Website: lowes
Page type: order-tracking
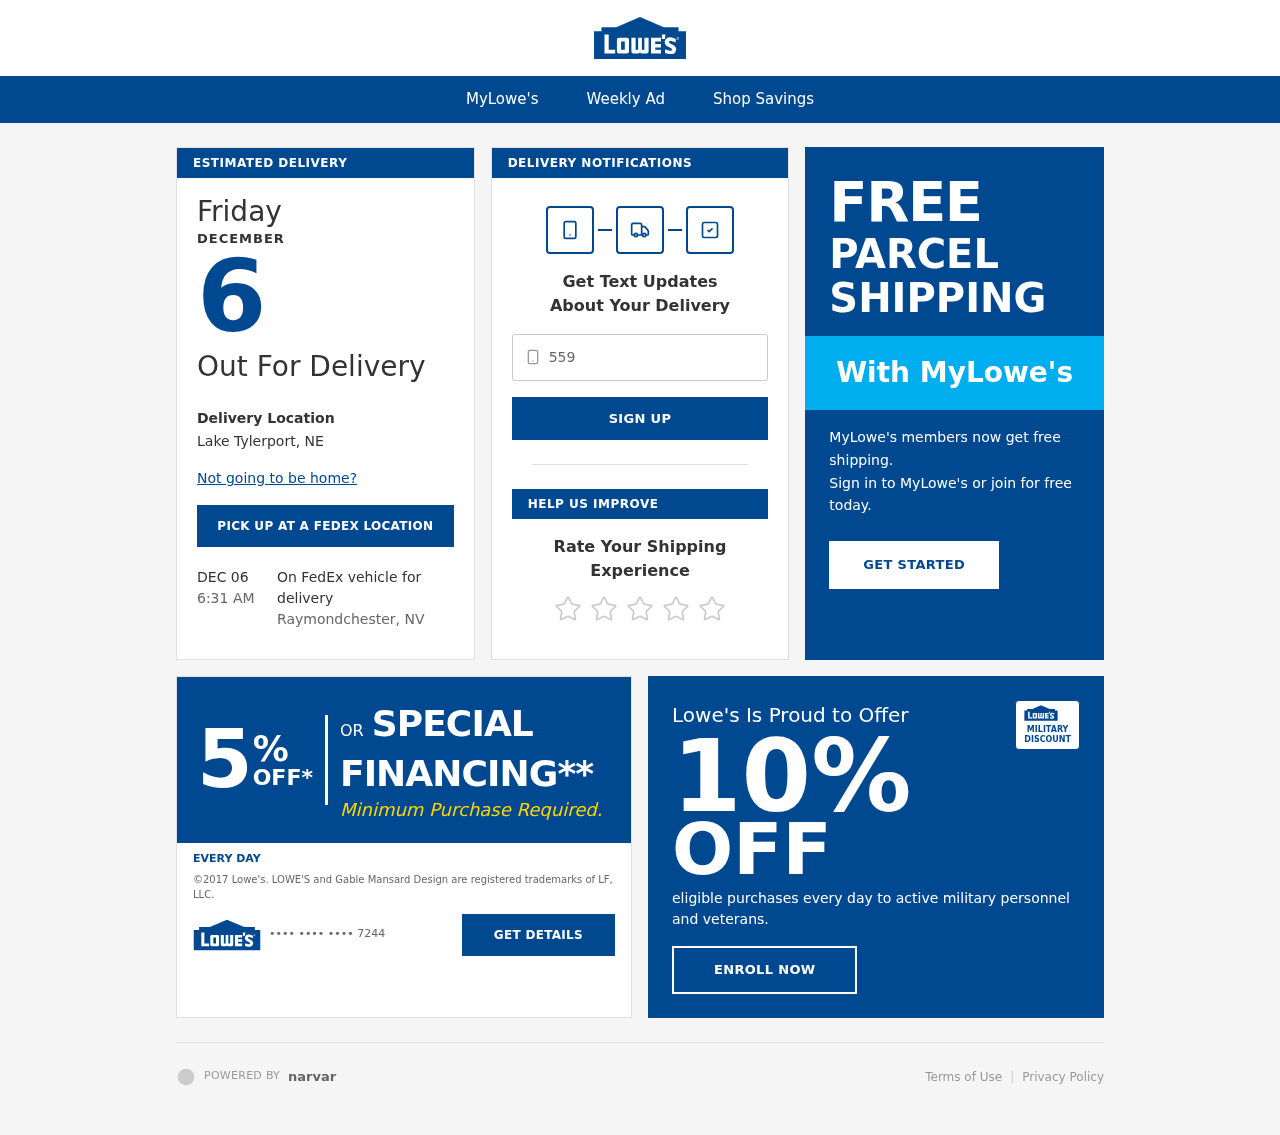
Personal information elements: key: PII_CARD_LAST4
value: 7244
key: PII_PHONE
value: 5592376493
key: PII_CITY_STATE
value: Lake Tylerport, NE
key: PII_CITY_STATE2
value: Raymondchester, NV
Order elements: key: ORDER_DELIVERY_DATE
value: DEC 06
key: ORDER_DELIVERY_DATE
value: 6:31 AM
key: ORDER_DELIVERY_DATE
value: DECEMBER
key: ORDER_DELIVERY_DATE
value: Friday
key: ORDER_DELIVERY_DATE
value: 6